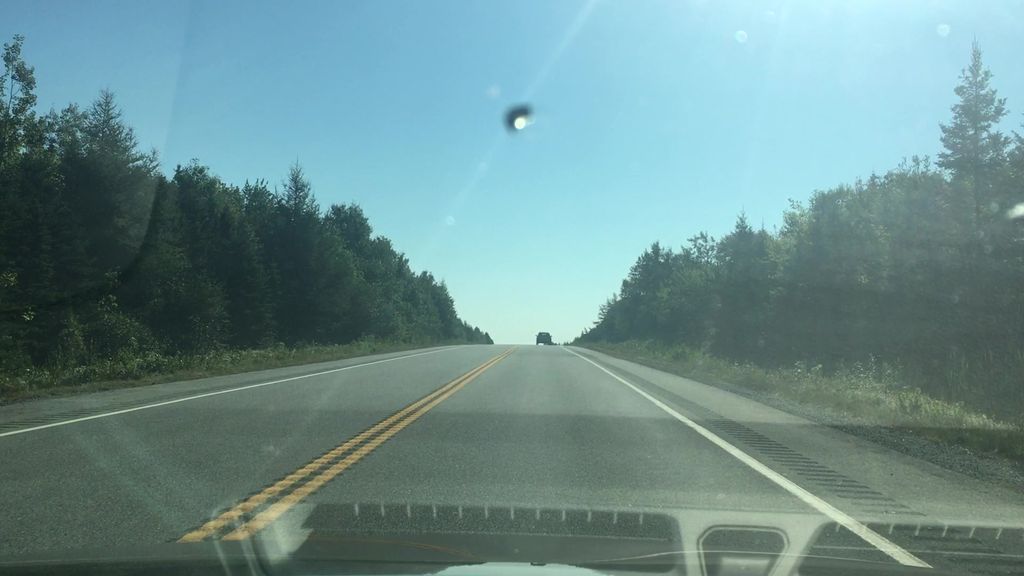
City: halifax